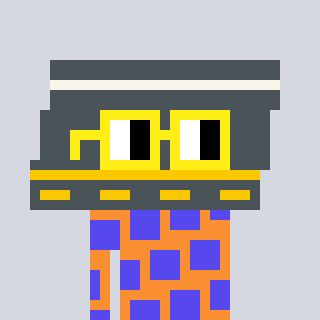
a pixel art character with square yellow glasses, a road-shaped head and a orange-colored body on a cool background